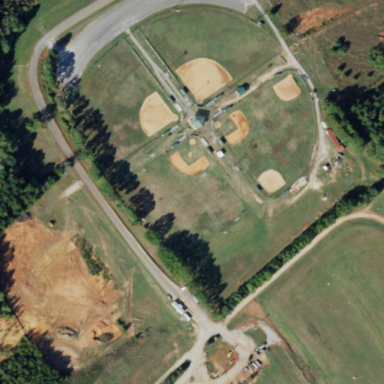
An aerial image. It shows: Softball pitch for leisure and sport activities.